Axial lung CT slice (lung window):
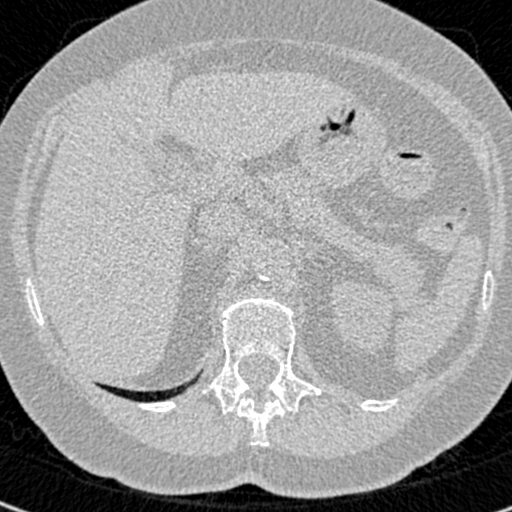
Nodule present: no